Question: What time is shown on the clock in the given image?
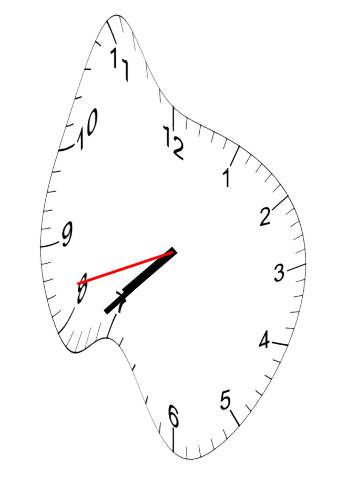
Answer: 07:37:42